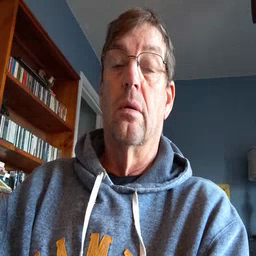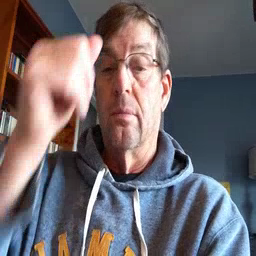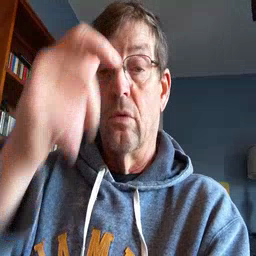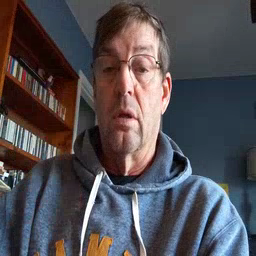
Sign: brother